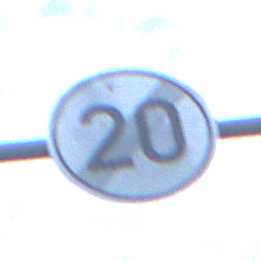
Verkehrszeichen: EndeGeschwindigkeit20
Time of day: SunriseSunset
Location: Outdoor (Suburban)
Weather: PartlyCloudy
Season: NotSpecified
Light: Natural